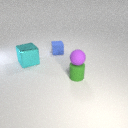
large cyan metal cube to the left of small blue rubber cube